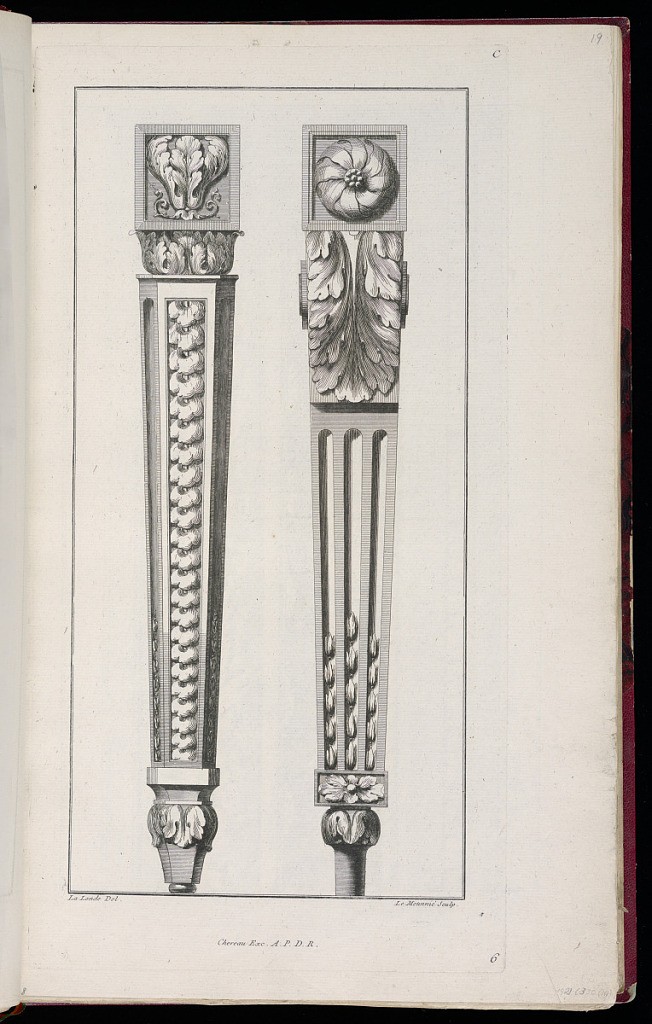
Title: Two Furniture Leg Designs
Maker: Richard de Lalonde, French, active 1780–96
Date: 1775-1788
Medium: Etching on off-white laid paper
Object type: Print
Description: Two furniture leg designs, arranged horizontally on the page. The leg at left features a top block with a carved, stylized acanthus leaf with trailing vine in an inset, a cove of acanthus leaves, and a faceted shaft, down the facing side of which is an interlocking piastre design. The leg at right has a top block with a round rosette set within a square inset, and a squared-off shaft, the top third of which features acanthus leaves, the bottom two-thirds of which is fluted, with leaf cabling at the bottom. The plate is signed and numbered.